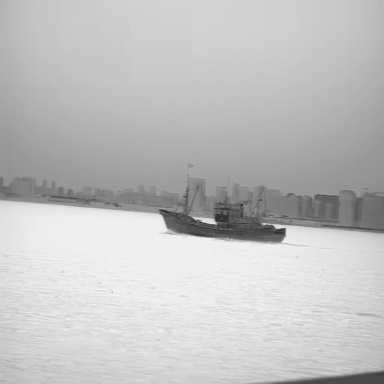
There is a bulk_carrier in the infrared image.